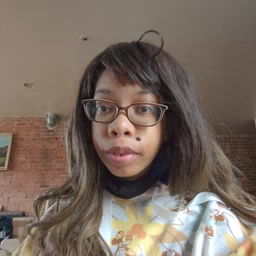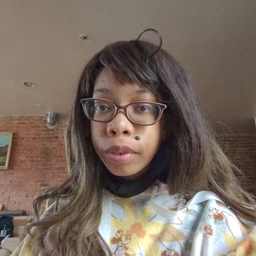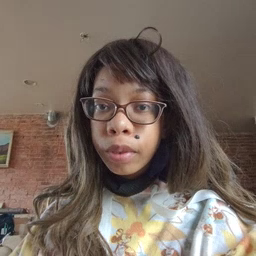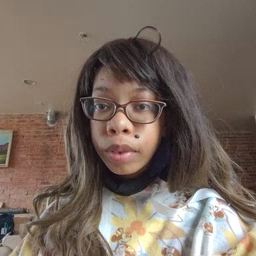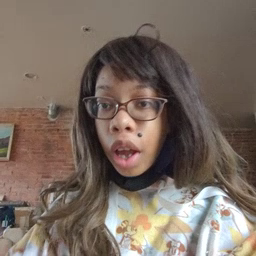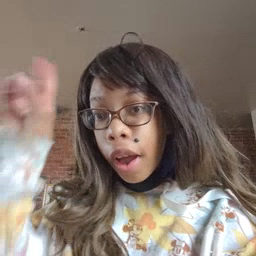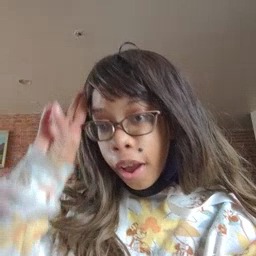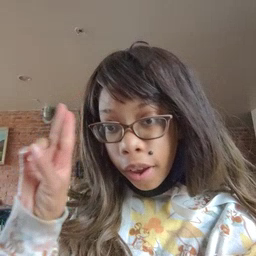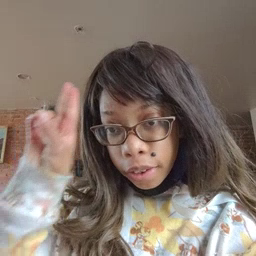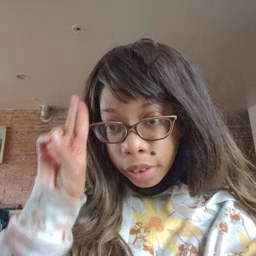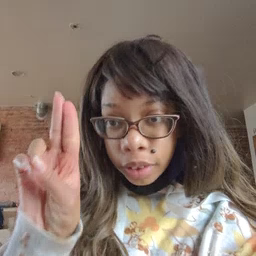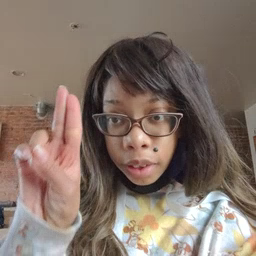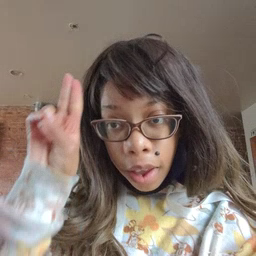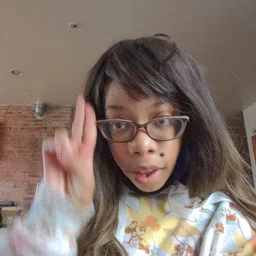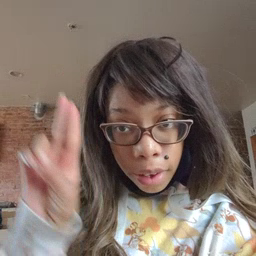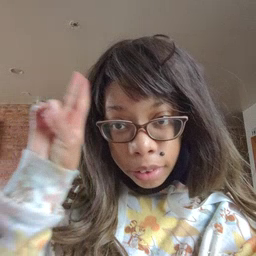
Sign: uncle